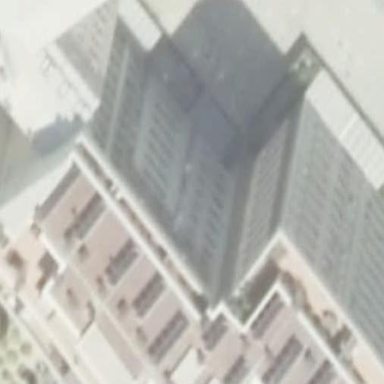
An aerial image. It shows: Part of building.